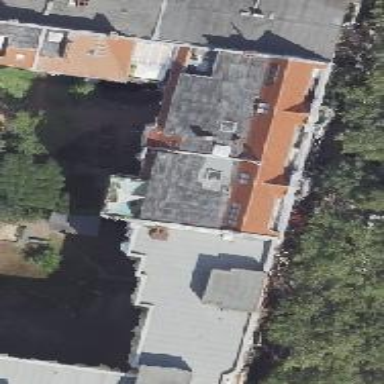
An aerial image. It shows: The image shows part of apartment building.